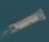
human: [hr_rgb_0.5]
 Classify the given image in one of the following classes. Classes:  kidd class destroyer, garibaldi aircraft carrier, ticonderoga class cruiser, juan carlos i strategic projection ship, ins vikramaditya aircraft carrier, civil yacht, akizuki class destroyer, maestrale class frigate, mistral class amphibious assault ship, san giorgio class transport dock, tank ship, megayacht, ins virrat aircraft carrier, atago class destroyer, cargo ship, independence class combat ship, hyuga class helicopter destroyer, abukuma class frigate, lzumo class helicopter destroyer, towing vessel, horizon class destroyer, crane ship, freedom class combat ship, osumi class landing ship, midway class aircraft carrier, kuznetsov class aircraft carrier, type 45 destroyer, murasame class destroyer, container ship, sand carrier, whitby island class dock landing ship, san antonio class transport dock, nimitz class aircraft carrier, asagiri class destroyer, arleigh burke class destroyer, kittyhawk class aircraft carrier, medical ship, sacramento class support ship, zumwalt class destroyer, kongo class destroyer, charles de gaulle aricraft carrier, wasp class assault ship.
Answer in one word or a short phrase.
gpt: Sand carrier